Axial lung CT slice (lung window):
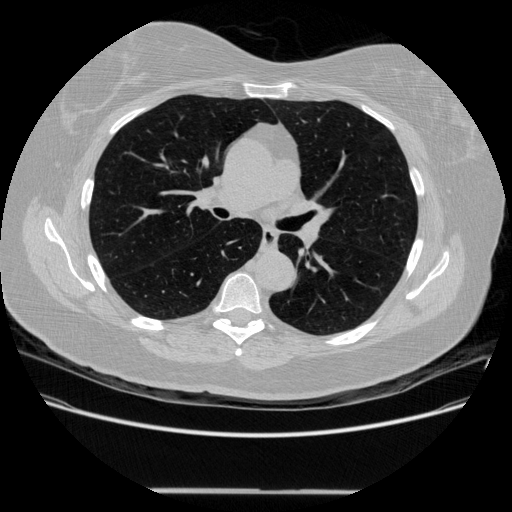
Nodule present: no